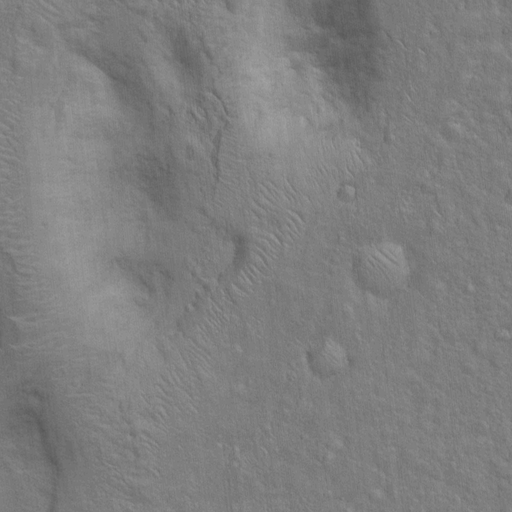
Classes present: Background, Cone